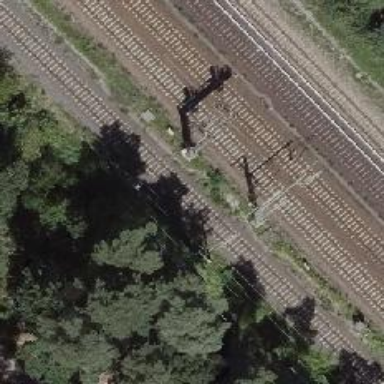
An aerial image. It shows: Railway signal.